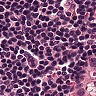
Metastatic tissue present: no